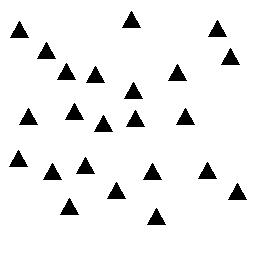
Squares: 0
Triangles: 23
Stars: 0
Total shapes: 23